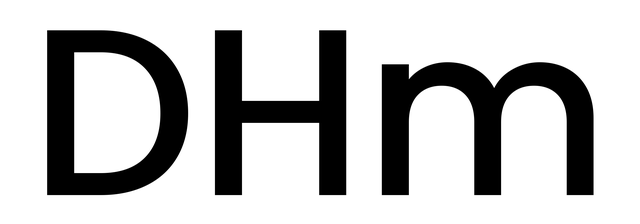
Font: Poppins-Medium